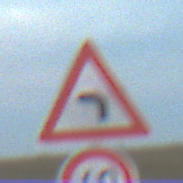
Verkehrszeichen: KurveLinks
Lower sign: Geschwindigkeit60
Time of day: SunriseSunset
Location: Outdoor (RoadRail)
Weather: PartlyCloudy
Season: NotSpecified
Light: Natural